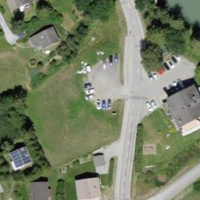
EUNIS habitat code: 55
Species observed at this site:
Tanacetum vulgare
Gypaetus barbatus
Aquila chrysaetos
Filipendula ulmaria